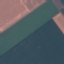
Land use / land cover class: AnnualCrop